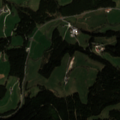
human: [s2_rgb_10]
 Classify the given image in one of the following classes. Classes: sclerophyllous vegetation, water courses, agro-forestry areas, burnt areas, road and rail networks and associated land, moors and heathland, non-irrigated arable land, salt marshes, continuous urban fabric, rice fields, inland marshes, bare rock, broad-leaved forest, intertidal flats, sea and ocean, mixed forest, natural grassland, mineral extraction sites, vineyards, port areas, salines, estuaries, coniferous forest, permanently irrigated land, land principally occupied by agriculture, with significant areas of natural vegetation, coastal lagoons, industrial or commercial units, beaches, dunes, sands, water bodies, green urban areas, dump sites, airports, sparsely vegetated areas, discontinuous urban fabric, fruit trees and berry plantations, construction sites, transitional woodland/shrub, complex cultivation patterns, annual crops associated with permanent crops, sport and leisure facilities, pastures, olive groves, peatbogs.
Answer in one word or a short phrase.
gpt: pastures, coniferous forest, natural grassland